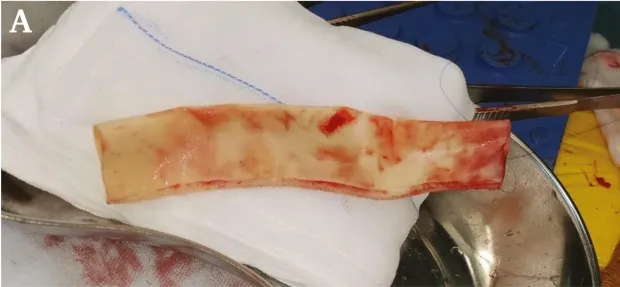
Intra-operative image of the bioprosthesis before.
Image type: medical_photograph (other_medical_photograph)